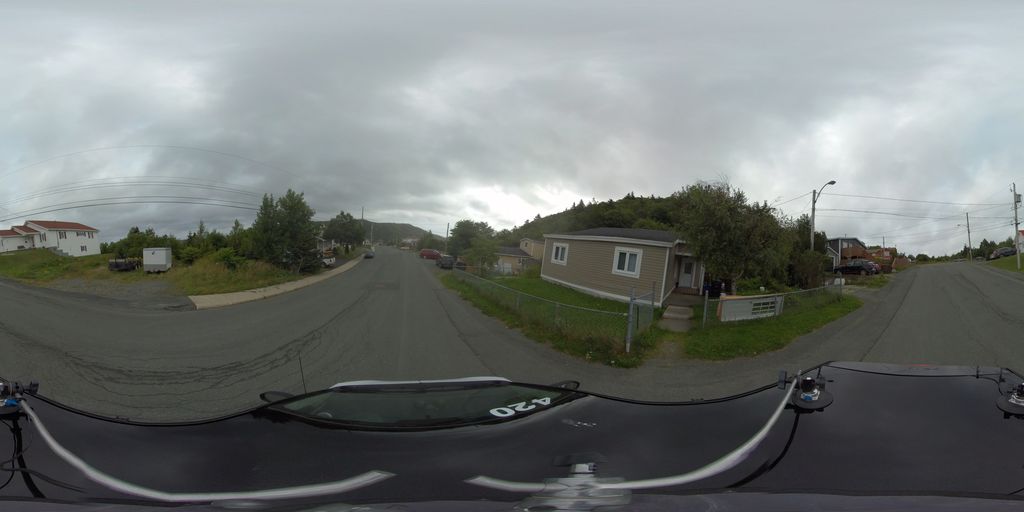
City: st_johns